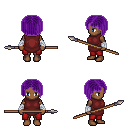
a pixel art fantasy rpg character, female body template, human, dark skin, maroon tunic, red pants, purple pageboy hairstyle, white cloth bandages, spear, four views (front, back, left, right), 2x2 character sprite sheet, small pixel art, hard edges, no anti-aliasing